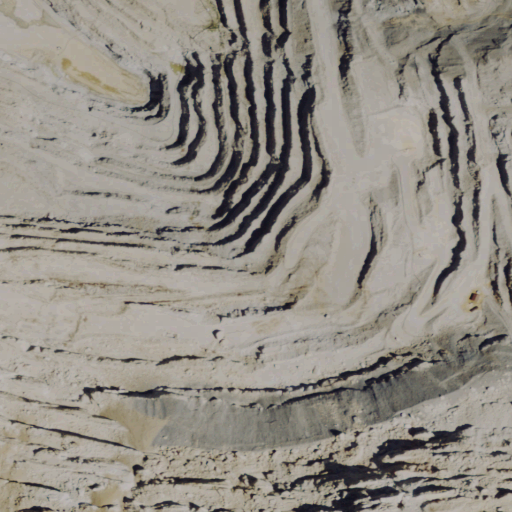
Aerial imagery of valley in Nevada named Kelsey Canyon containing barren land, shrub, and high intensity development